Question: I am trying to read an excel file and filter data in excel file. For example

I want to read this in Python. Moreover, I want to filter data directly taken from excel in Python. For example, I want to define ranges for apples and categorize them like "best" and "worst". Lets say, apples which are below 3 are "worst" and above 5 are "best".
Does anyone have any idea how can I do that?
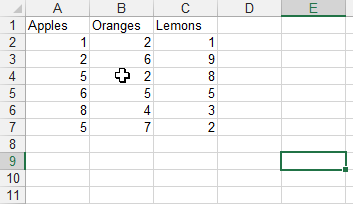
Answer: This is what you need:
'''
import numpy as np
import pandas as pd
df = pd.read_excel(filename) #read file
df = pd.DataFrame({'Apples':np.random.randint(0,10,size=10)}) #for demo
df['Apples_cat'] = (pd.cut(df['Apples'],bins=[-np.inf,2,5,np.inf],labels=['worst','ok','best']))
print(df)
'''
Output: (since df is random generate in the demo, the output would be a bit diff)
'''
Apples Apples_cat
0 2 worst
1 2 worst
2 5 ok
3 2 worst
4 1 worst
5 5 ok
6 5 ok
7 6 best
8 4 ok
9 2 worst
'''